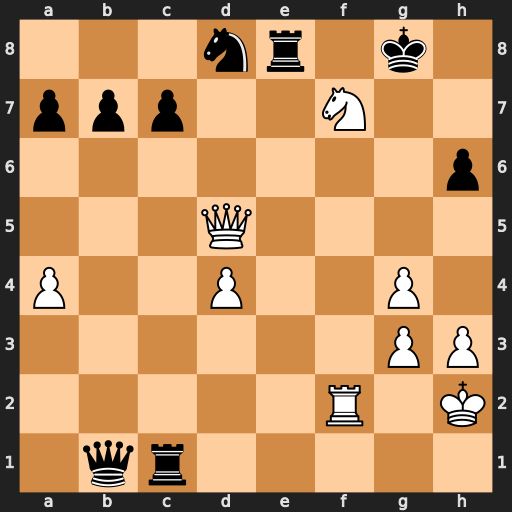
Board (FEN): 3nr1k1/ppp2N2/7p/3Q4/P2P2P1/6PP/5R1K/1qr5
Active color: w
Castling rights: -
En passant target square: -
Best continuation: Nxd8+ Kh8 Nf7+